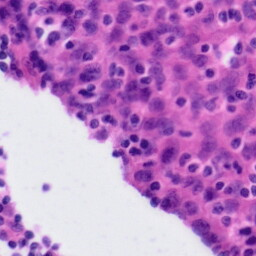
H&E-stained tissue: Tonsil